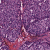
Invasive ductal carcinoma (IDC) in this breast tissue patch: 1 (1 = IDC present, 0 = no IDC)